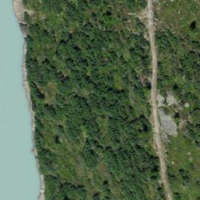
EUNIS habitat code: 31
Species observed at this site:
Rhodiola rosea